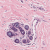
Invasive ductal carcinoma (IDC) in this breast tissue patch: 0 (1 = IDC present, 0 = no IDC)